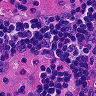
Metastatic tissue present: no